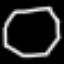
Label: octagon